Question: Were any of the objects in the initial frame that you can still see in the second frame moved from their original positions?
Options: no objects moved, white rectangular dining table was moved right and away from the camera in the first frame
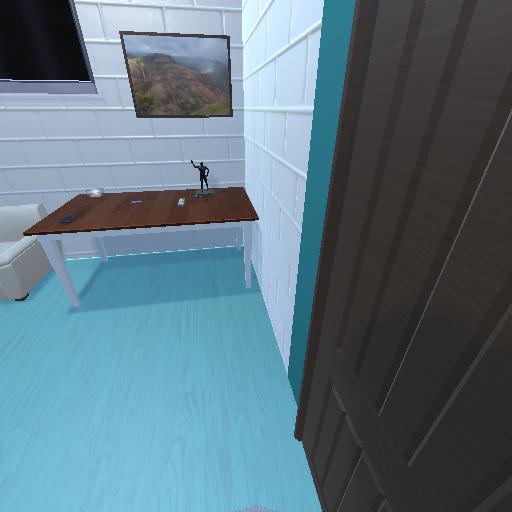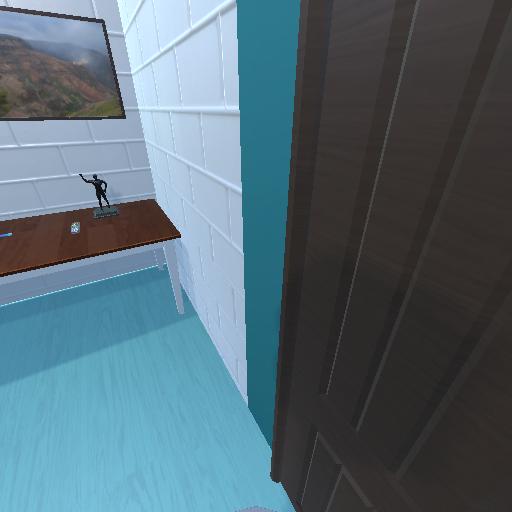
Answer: no objects moved